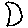
Label: moon